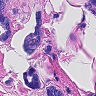
Metastatic tissue present: yes